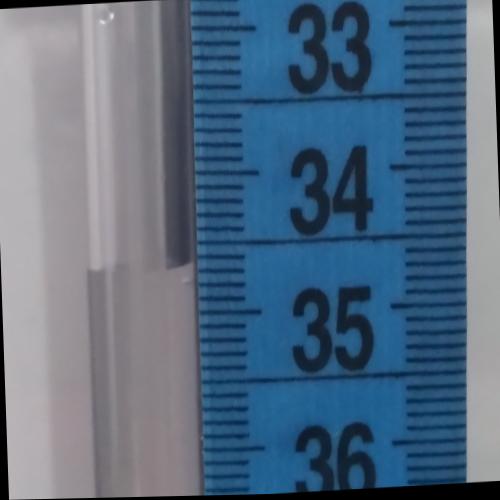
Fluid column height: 34.7 cm